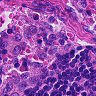
Metastatic tissue present: no